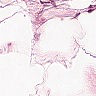
Metastatic tissue present: no